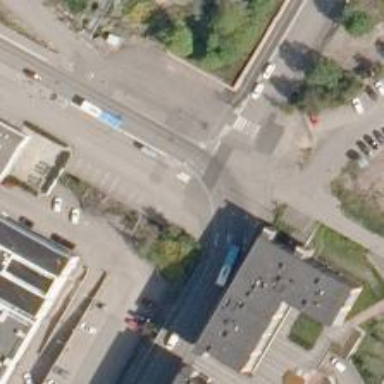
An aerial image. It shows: Tram level crossing on railway.